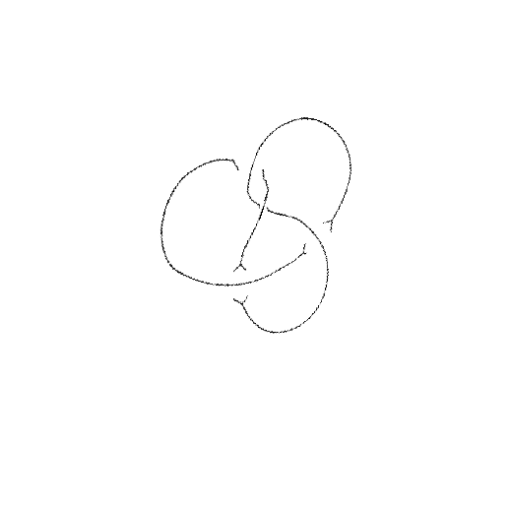
Crossing number: 4